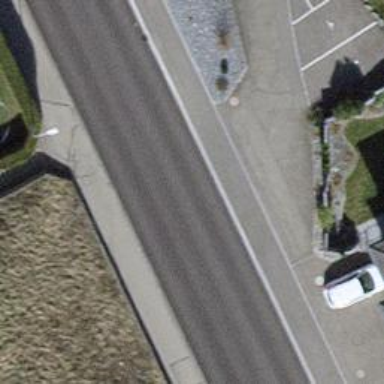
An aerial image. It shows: Asphalt sidewalk along the footway.